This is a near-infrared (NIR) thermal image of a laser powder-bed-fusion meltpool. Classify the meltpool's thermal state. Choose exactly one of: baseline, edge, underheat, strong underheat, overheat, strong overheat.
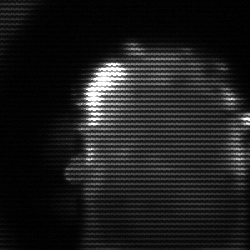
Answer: baseline